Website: macys
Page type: cart
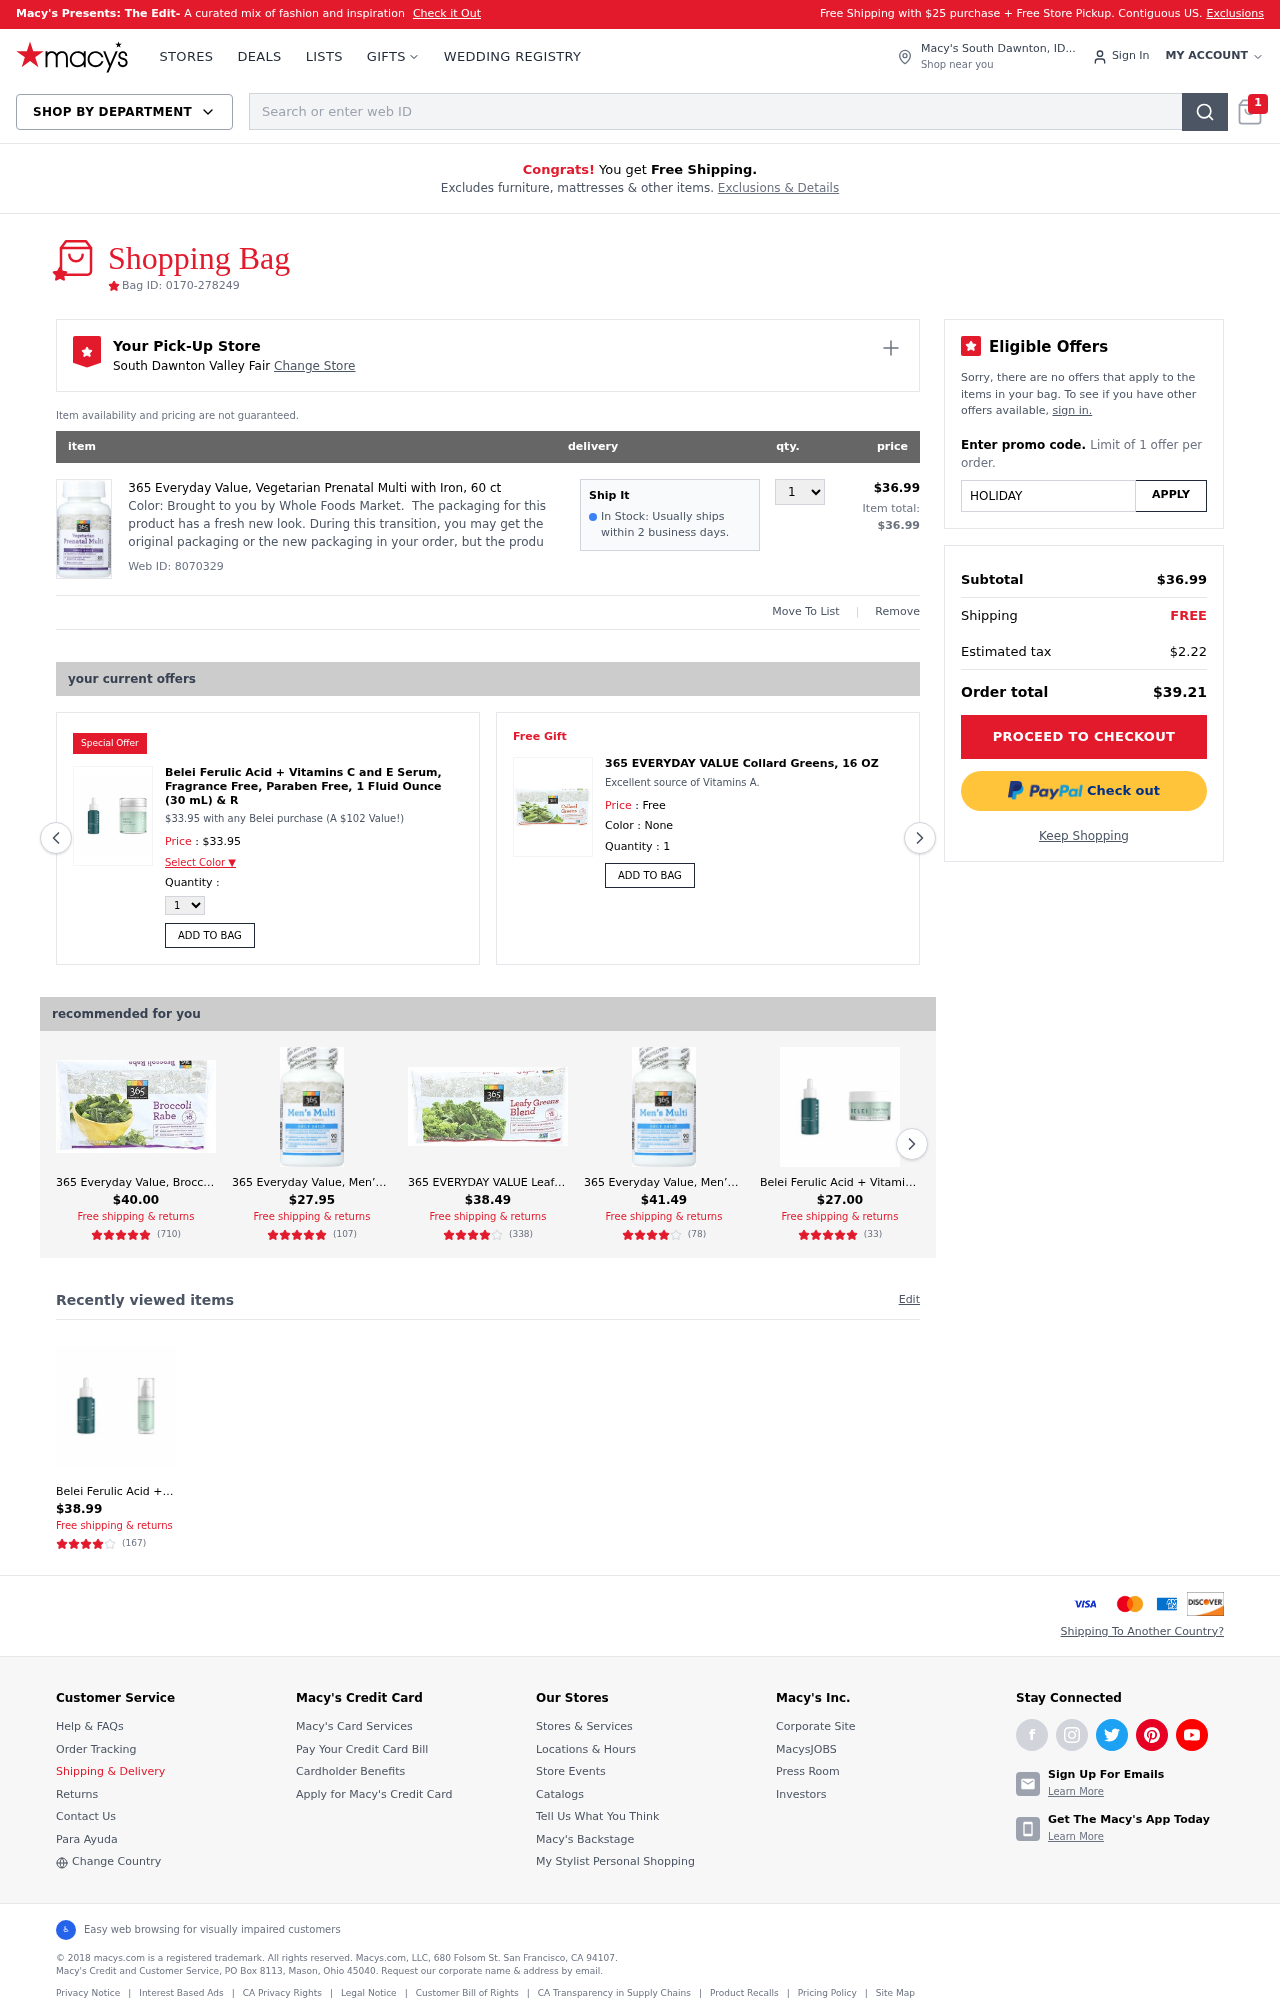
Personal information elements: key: PII_CITY
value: South Dawnton Valley Fair Change Store
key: PII_CITY_STATE
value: South Dawnton, ID
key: PII_PROMO_CODE
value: HOLIDAY64
Product elements: key: PRODUCT1_DESC
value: Brought to you by Whole Foods Market.  The packaging for this product has a fresh new look. During this transition, you may get the original packaging or the new packaging in your order, but the produ
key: PRODUCT1_NAME
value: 365 Everyday Value, Vegetarian Prenatal Multi with Iron, 60 ct
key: PRODUCT1_PRICE
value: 36.99
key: PRODUCT1_QUANTITY
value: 1
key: PRODUCT2_NAME
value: Belei Ferulic Acid + Vitamins C and E Serum, Fragrance Free, Paraben Free, 1 Fluid Ounce (30 mL) & R
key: PRODUCT2_PRICE
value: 33.95
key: PRODUCT3_DESC
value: Excellent source of Vitamins A.
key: PRODUCT3_NAME
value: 365 EVERYDAY VALUE Collard Greens, 16 OZ
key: PRODUCT4_NAME
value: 365 Everyday Value, Broccoli Rabe, 16 oz, (Frozen)
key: PRODUCT4_NUM_RATINGS
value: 710
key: PRODUCT4_PRICE
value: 40
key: PRODUCT4_RATING
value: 4.8
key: PRODUCT5_NAME
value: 365 Everyday Value, Men’s Multi Iron-Free, 90 ct
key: PRODUCT5_NUM_RATINGS
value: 107
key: PRODUCT5_PRICE
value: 27.95
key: PRODUCT5_RATING
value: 4.5
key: PRODUCT6_NAME
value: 365 EVERYDAY VALUE Leafy Greens Blend, 16 OZ
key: PRODUCT6_NUM_RATINGS
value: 338
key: PRODUCT6_PRICE
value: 38.49
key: PRODUCT6_RATING
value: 3.7
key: PRODUCT7_NAME
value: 365 Everyday Value, Men’s Multi Iron-Free, 90 ct
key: PRODUCT7_NUM_RATINGS
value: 78
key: PRODUCT7_PRICE
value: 41.49
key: PRODUCT7_RATING
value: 4.3
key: PRODUCT8_NAME
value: Belei Ferulic Acid + Vitamins C and E Serum, Fragrance Free, Paraben Free, 1 Fluid Ounce (30 mL) & T
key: PRODUCT8_NUM_RATINGS
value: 33
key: PRODUCT8_PRICE
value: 27
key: PRODUCT8_RATING
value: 4.7
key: PRODUCT9_NAME
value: Belei Ferulic Acid + Vitamins C and E Serum, Fragrance Free, Paraben Free, 1 Fluid Ounce (30 mL) & H
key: PRODUCT9_NUM_RATINGS
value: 167
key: PRODUCT9_PRICE
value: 38.99
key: PRODUCT9_RATING
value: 4.2
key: PRODUCT2_DESC
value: $33.95 with any Belei purchase (A $102 Value!)
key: PRODUCT1_WEB_ID
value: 8070329
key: PRODUCT1_TOTAL
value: $36.99
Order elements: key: ORDER_NUM_ITEMS
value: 1
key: ORDER_ID
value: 0170-278249
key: ORDER_SUBTOTAL
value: $36.99
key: ORDER_TAX
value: $2.22
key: ORDER_TOTAL
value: $39.21
Search elements: key: HEADER_SEARCH
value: Search or enter web ID